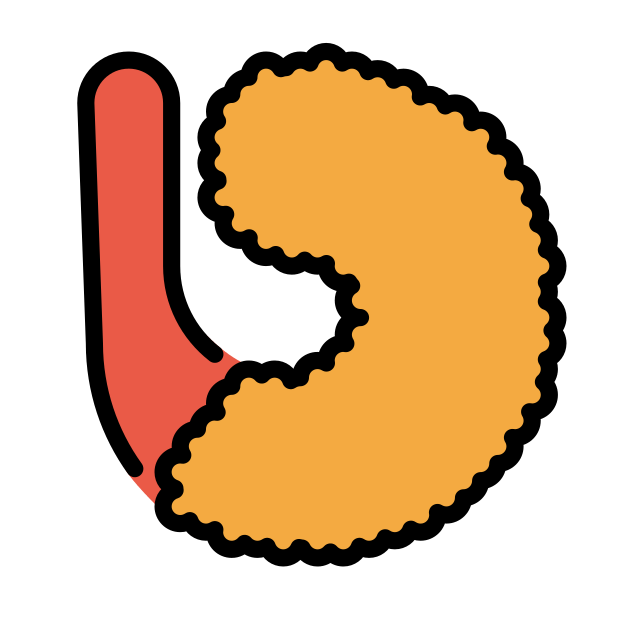
Emoji: 🍤
Name: fried shrimp
Unicode: 0x1f364